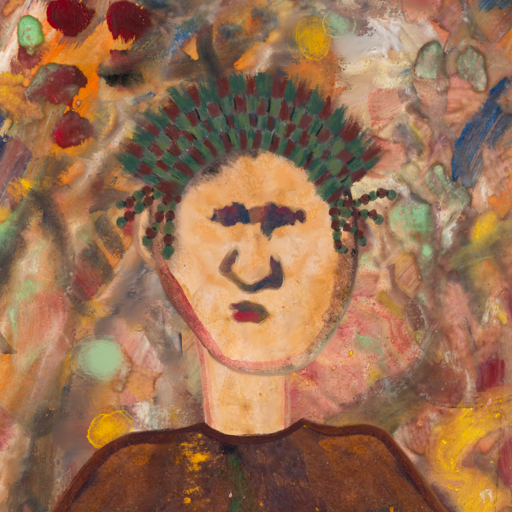
Background: Mother_And_Son_Mother, Head And Neck Front: Childish, Face Front: In_The_Sun, Bust: Comrade, Hair Front: Blank, Head Accessory: After_Raid_Crown, Second Necklace: Blank, Necklace: Blank, Baby: Blank